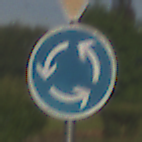
Verkehrszeichen: Kreisverkehr
Zusatzzeichen oben: VorfahrtGewaehren
Umgebung: Outdoor, Suburban
Tageszeit: SunriseSunset
Wetter: PartlyCloudy
Licht: Natural
Jahreszeit: NotSpecified
Kontrast: HighContrast